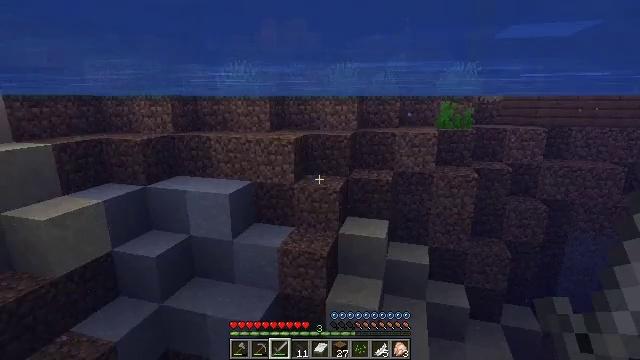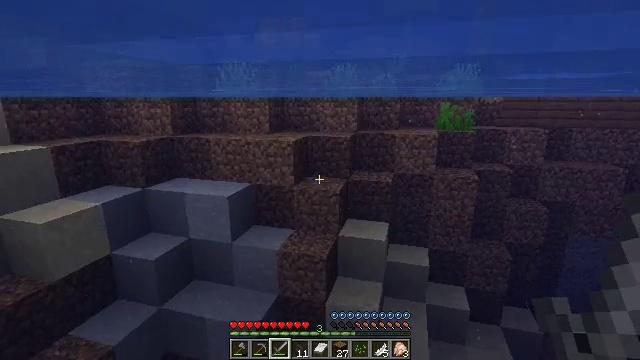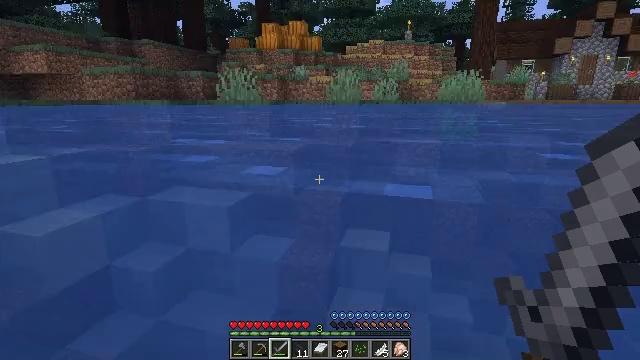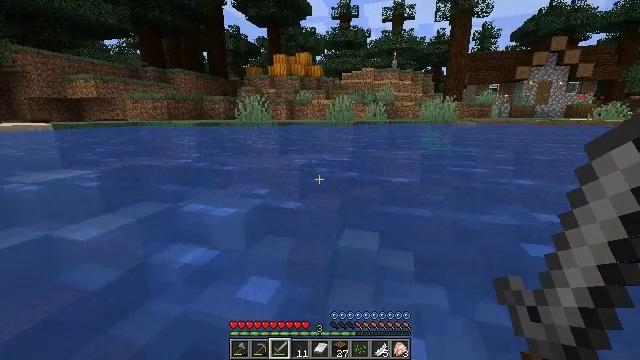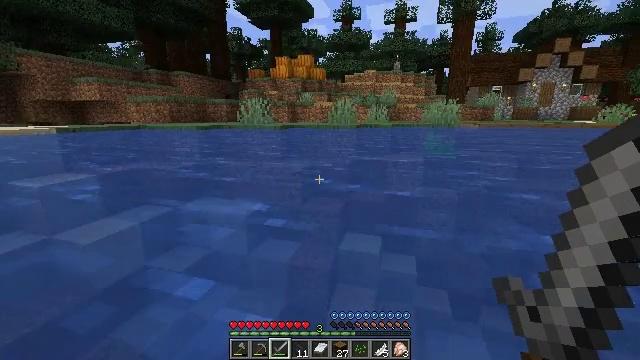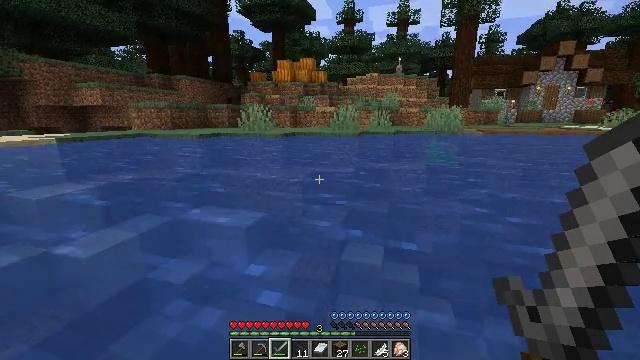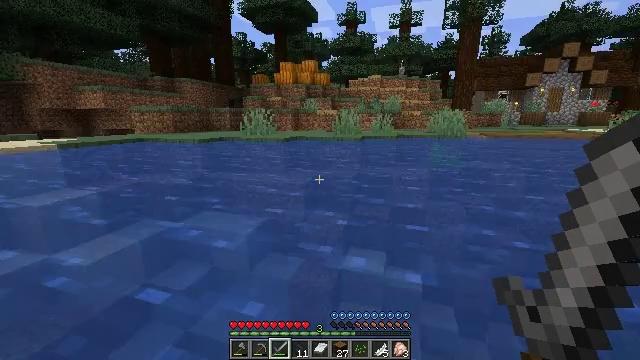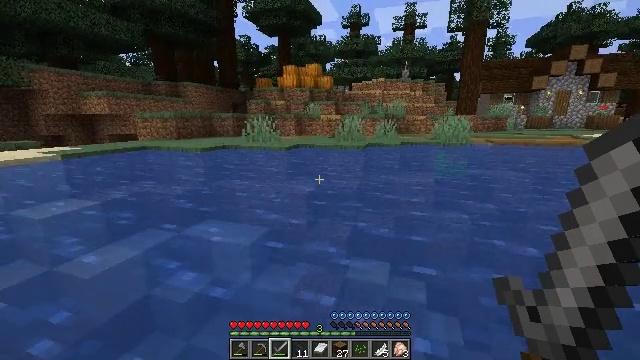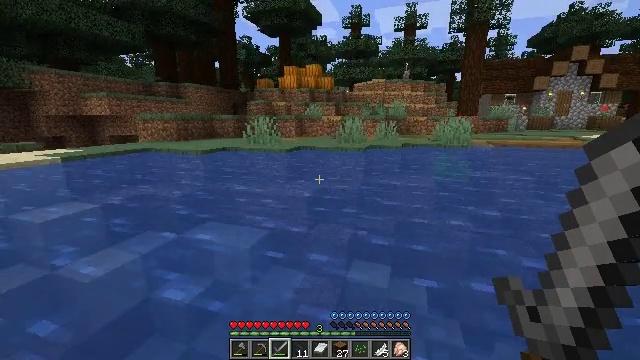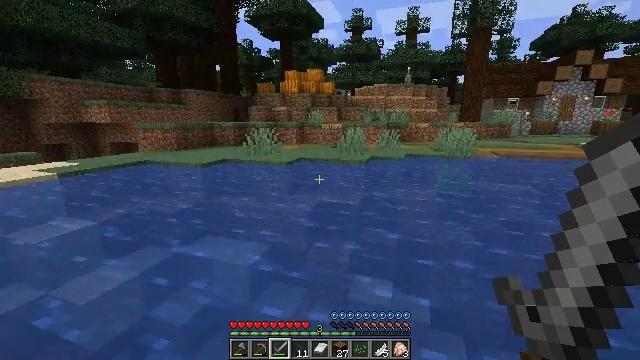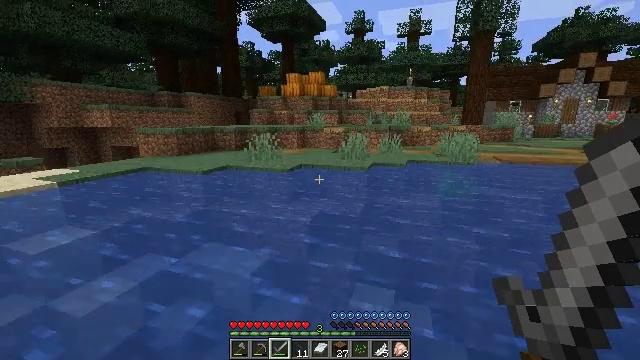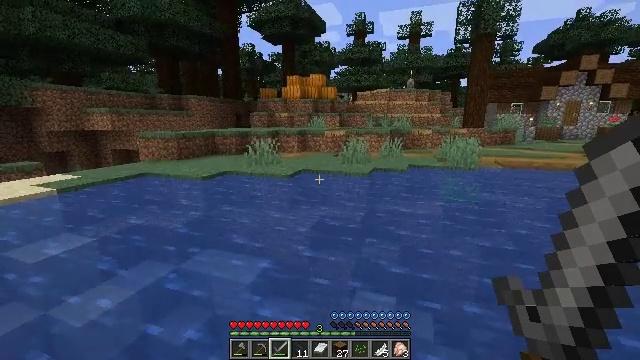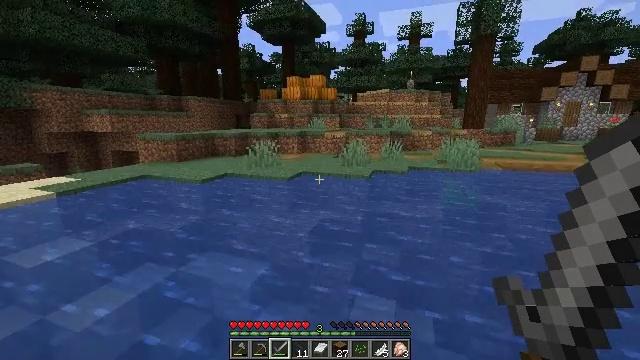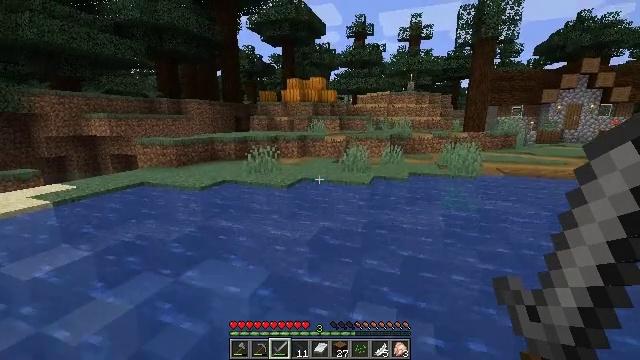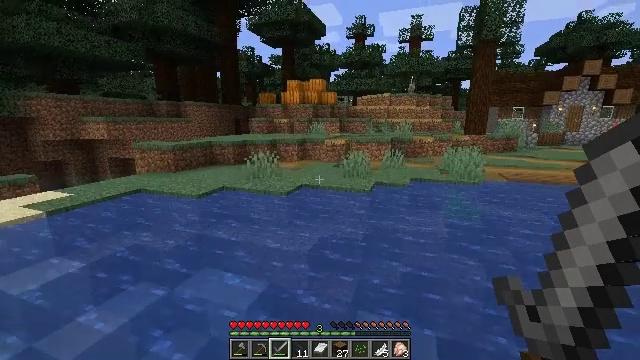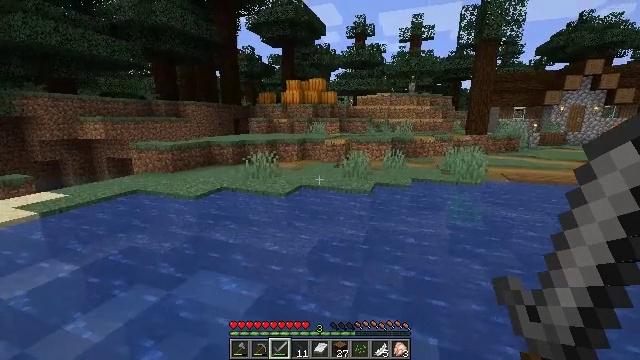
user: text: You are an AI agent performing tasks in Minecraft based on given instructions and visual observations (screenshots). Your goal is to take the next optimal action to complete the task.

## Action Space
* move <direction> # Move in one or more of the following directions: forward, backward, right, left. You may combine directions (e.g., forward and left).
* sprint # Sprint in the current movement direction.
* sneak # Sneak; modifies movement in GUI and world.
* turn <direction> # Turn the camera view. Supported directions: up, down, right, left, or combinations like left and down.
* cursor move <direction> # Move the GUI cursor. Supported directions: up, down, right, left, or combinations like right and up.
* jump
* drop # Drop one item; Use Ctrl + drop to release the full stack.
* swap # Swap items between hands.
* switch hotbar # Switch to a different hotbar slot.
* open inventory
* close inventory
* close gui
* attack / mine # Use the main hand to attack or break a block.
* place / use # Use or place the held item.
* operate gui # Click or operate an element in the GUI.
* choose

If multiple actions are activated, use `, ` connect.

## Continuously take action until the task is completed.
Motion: motion action
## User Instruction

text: Get the fletching table back into the inventory.
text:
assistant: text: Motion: move forward, jump
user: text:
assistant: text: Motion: move forward, jump
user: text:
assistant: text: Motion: move forward, jump
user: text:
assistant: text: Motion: move forward, jump
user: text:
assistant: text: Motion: move forward, jump
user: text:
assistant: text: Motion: move forward, jump
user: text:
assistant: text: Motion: move forward, jump
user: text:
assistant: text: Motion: move forward, jump
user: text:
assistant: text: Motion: move forward, jump
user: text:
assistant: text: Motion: move forward, jump
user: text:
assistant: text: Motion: move forward, jump
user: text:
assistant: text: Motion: move forward, jump
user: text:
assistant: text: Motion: move forward, jump
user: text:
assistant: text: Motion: move forward, jump
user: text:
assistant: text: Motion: move forward, jump
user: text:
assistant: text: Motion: move forward, jump
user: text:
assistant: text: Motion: move forward, jump
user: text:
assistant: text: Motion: move forward, jump
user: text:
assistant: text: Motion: move forward, jump
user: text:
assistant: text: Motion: move forward, jump
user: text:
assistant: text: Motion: move forward, jump
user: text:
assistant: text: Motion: move forward, jump
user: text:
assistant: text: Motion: move forward, jump
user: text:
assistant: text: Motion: move forward, jump
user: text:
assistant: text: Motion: move forward, jump
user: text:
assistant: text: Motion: move forward, jump
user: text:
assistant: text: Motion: move forward, jump
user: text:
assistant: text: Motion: move forward, jump
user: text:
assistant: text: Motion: move forward, jump
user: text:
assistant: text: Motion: move forward, jump